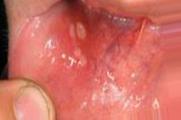
Condition: Mouth Ulcer